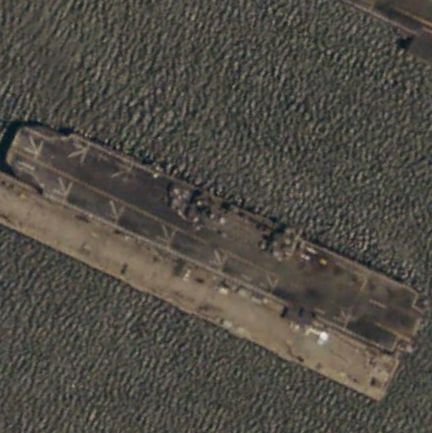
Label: assault